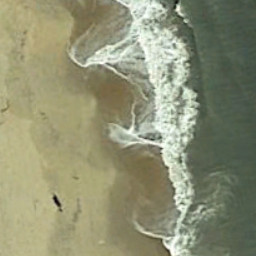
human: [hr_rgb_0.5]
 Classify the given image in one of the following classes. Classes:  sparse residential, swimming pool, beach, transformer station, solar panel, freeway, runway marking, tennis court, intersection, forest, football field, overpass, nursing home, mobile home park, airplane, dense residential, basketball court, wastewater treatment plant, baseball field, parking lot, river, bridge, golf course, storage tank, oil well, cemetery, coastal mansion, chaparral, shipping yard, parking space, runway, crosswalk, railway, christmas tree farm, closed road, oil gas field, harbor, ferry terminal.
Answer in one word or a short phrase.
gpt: beach